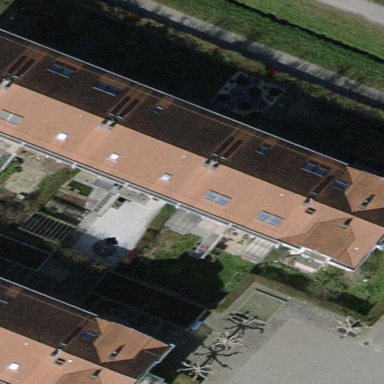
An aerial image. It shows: Terrace building.